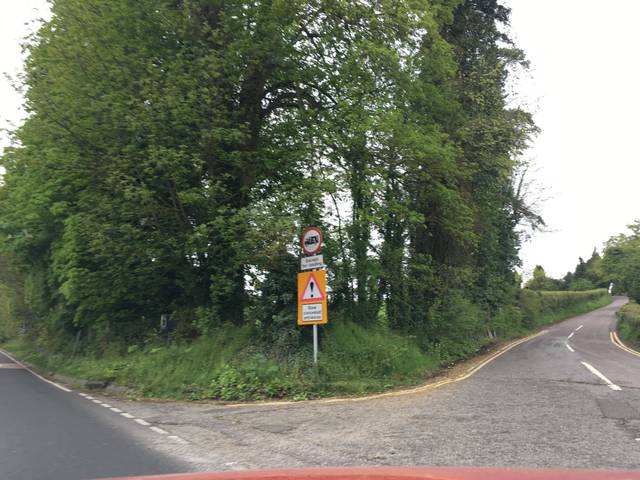
Region: United Kingdom
Coordinates: 51.36, -2.313